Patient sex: F
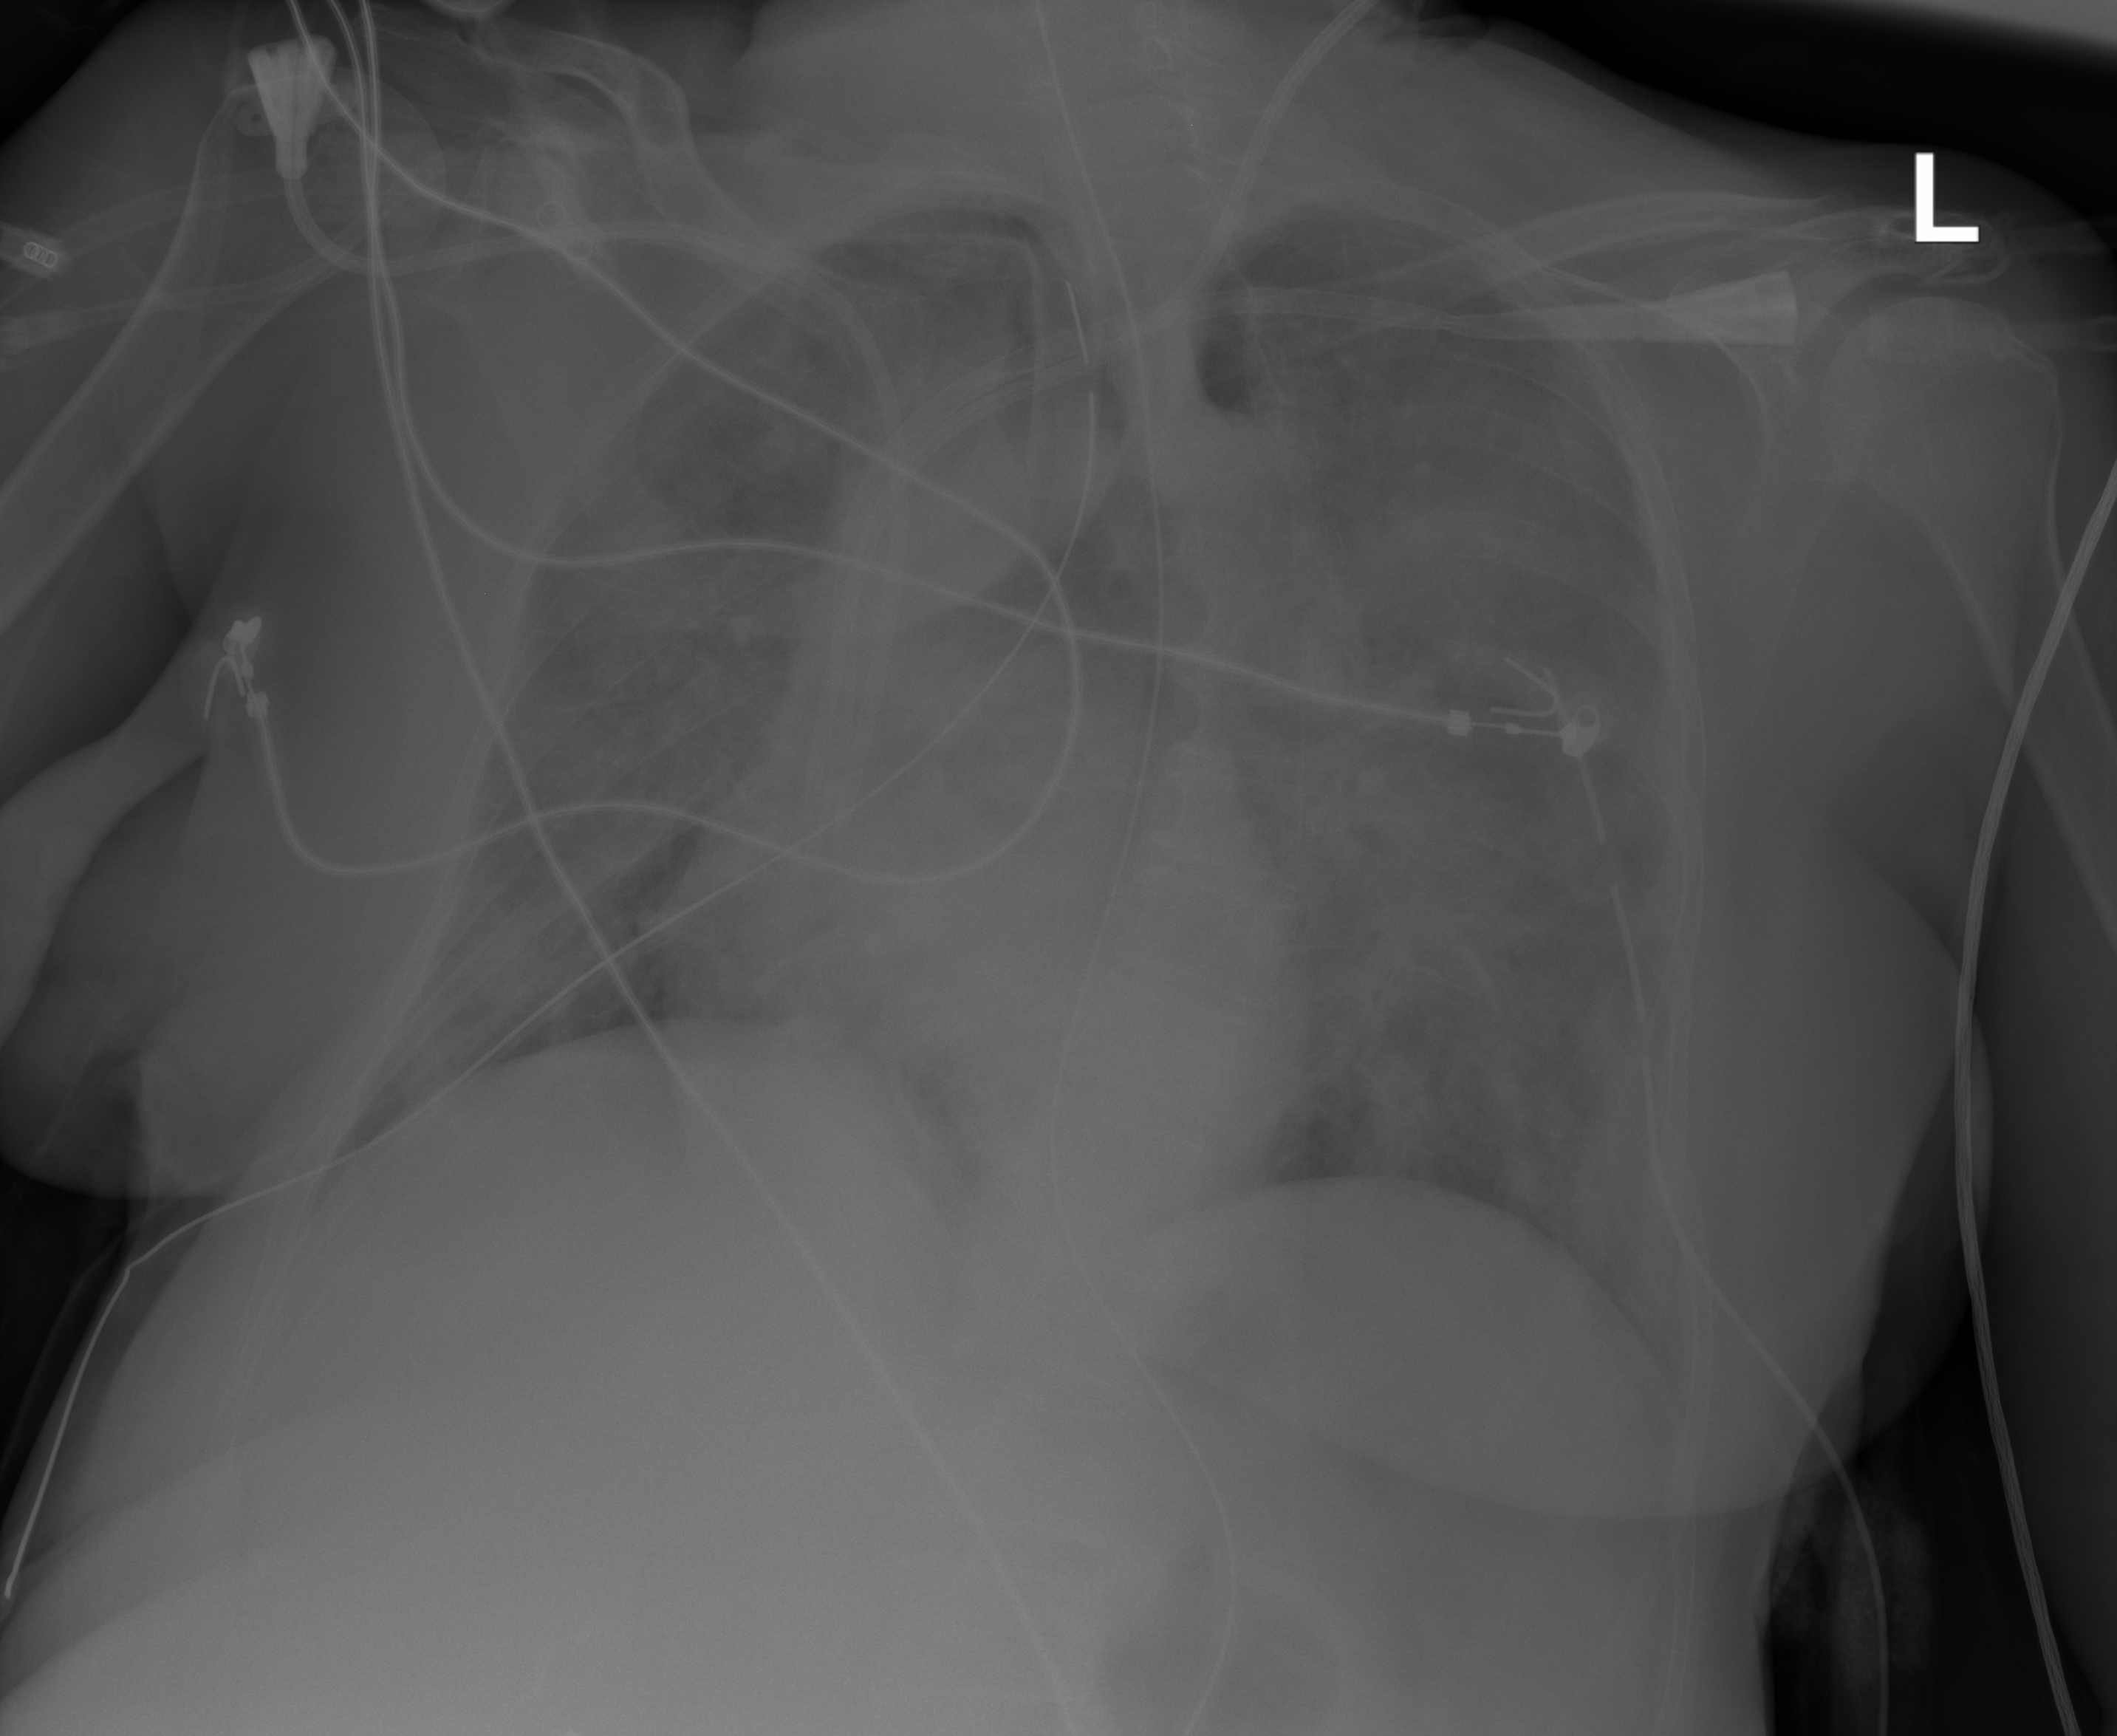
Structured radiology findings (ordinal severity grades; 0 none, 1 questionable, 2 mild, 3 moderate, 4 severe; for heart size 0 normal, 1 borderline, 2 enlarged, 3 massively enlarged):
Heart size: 0
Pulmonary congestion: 3
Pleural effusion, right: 2
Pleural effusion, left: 1
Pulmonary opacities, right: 1
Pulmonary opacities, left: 1
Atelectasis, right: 3
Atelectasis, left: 3